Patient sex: F
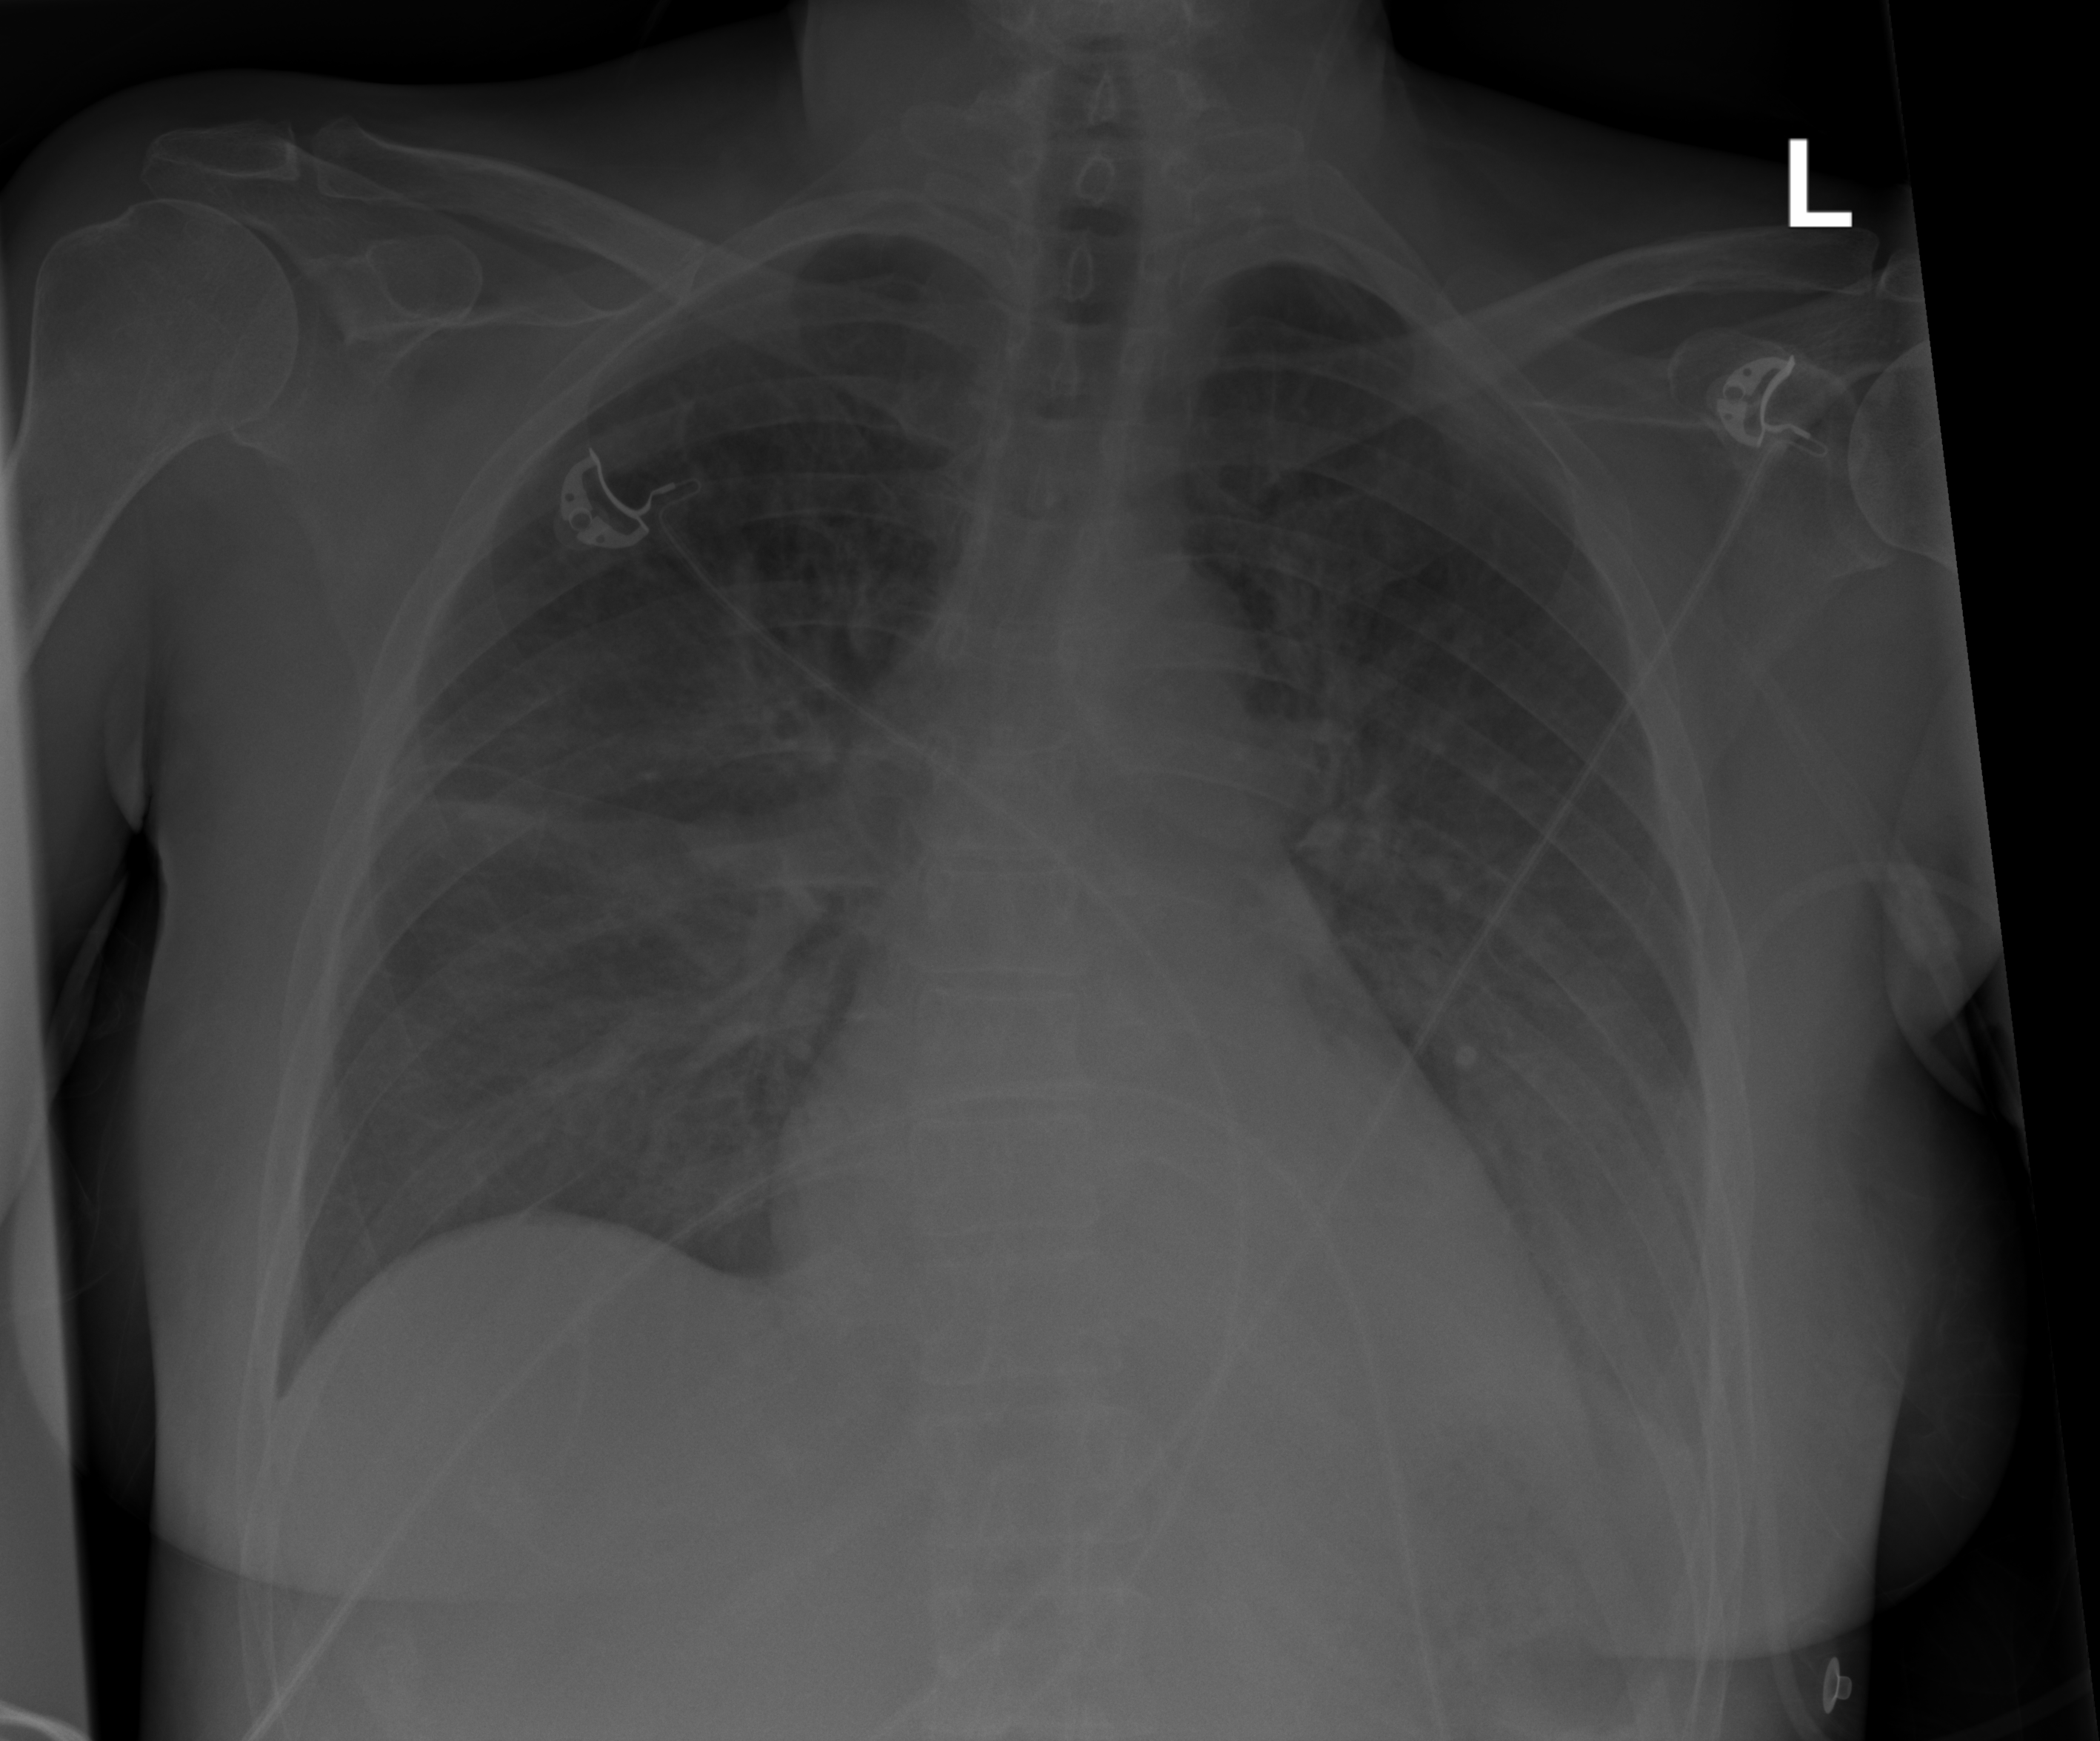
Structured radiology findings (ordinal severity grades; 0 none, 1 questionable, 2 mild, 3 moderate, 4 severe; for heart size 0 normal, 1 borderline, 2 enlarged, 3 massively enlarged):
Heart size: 1
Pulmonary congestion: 2
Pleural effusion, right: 2
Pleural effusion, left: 2
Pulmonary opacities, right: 1
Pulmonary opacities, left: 1
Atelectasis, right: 2
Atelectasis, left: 3